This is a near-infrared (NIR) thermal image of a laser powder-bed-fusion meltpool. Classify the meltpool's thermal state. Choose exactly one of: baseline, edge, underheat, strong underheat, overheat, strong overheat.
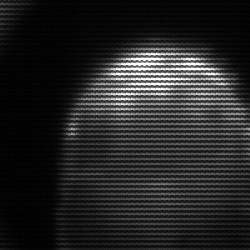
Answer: edge